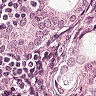
Metastatic tissue present: yes